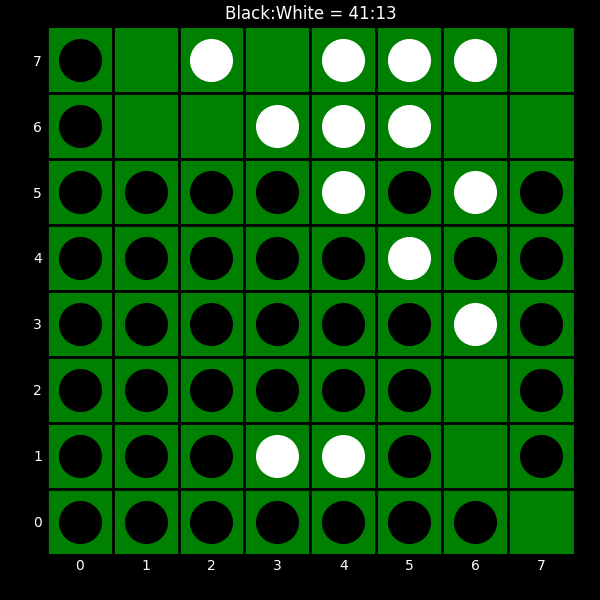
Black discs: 41
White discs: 13